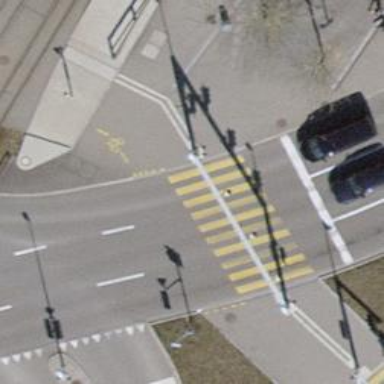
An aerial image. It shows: Path with crossing for cyclists.